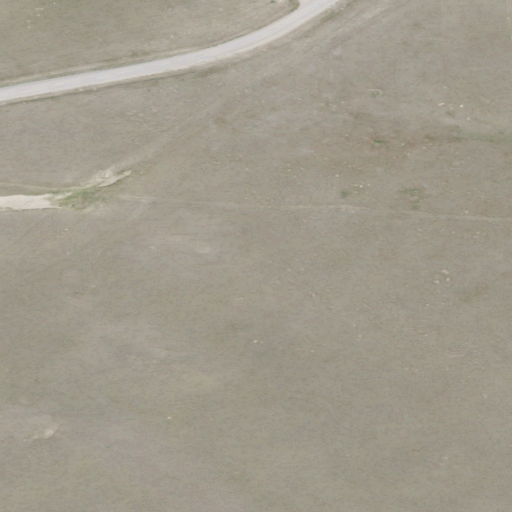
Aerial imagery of bench in Montana named Burd Hill containing only grassland